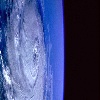
Label: cloud